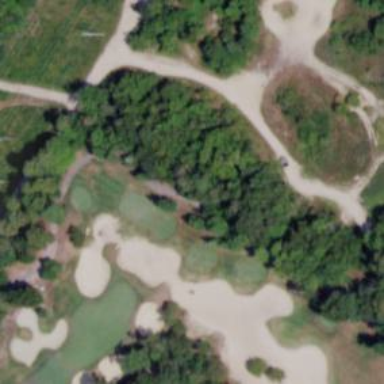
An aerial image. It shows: Golf bunker.